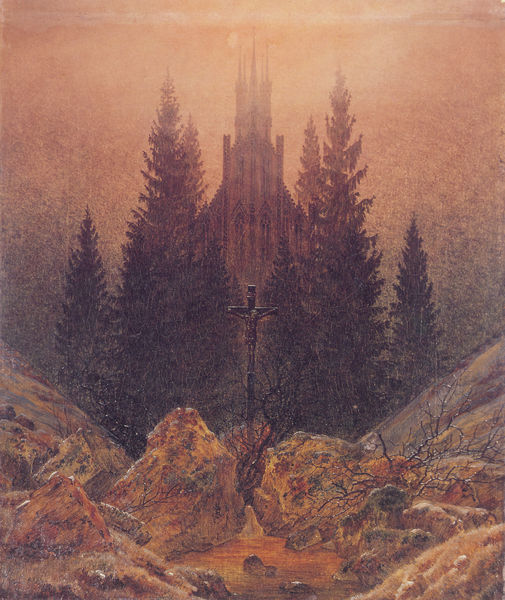
Titel: Kreuz und Kathedrale im Gebirge
Künstler: Caspar David Friedrich
Standort: Düsseldorf
Institution: Kunstmuseum
Schlagwörter: baum, berg, blau, dunkel, felsen, gemälde, himmel, schatten, wasser, weiß, wolken, bäume, gelb, grün, kirchturm, landschaft, ocker, sand, see, teich, äste, abend, braun, grau, hell, holz, licht, orange, schwarz, gebäude, gras, haus, rot, wolke, beige, hochformat, malerei, bibel, spitze, stein, steine, öl, ast, bach, dämmerung, erde, ferne, horizont, häuser, hügel, morgen, natur, sonnenaufgang, zweige, kirche, sonne, sträucher, dunkelheit, gold, spitzen, pflanze, pflanzen, gotik, rosa, tal, wald, turm, turmspitze, ansicht, abhang, reisig, berge, fels, gebirge, gipfel, hang, sonnenlicht, dunst, nebel, sonnenuntergang, tag, geröll, schlucht, friedrich, romantik, tannen, ölgemälde, symmetrie, leuchten, mond, ruine, helligkeit, kloster, kreuz, dom, strahlen, findlinge, zweig, täler, schluchten, fichte, tanne, flora, altar, kathedrale, lichtstrahlen, gotisch, christus, jesus, kreuzigung, äst, kapelle, kruzifix, fauna, nadelbäume, fichten, tannenwald, erscheinung, felsbrocken, nadelwald, achse, gestrüpp, hänge, caspar david friedrich, cdf, wipfel, heilig, gothik, david, nadelhölzer, mystik, kanten, weise, findling, bewuchs, gipfelkreuz, nach oben, quelle, hochragend, flora und fauna, gekreuzigter, christ, wegkreuz, caspar, ragend, kreus, kruzifixus, kaspar, landscjaft, transzendenz, transzendent, erden, laublos, chriti, büche, casper, felsufer, rottonig, schattend, hten, thedrale